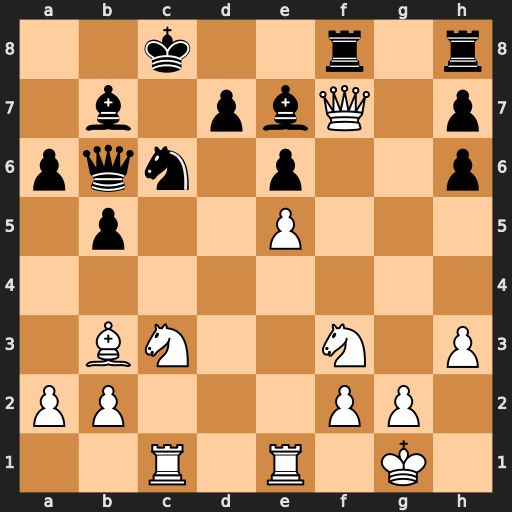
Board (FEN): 2k2r1r/1b1pbQ1p/pqn1p2p/1p2P3/8/1BN2N1P/PP3PP1/2R1R1K1
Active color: w
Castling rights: -
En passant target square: -
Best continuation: Qxe7 Nxe7 Nd5+ Bc6 Nxb6+